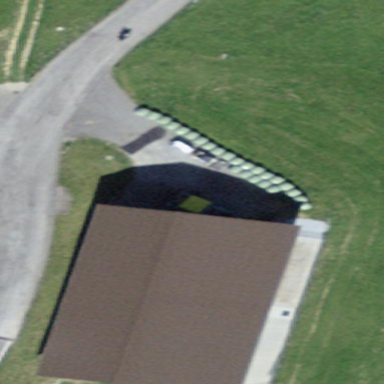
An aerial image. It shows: Barn.